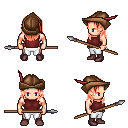
a pixel art fantasy rpg character, male body template, human, light skin, maroon sleeveless shirt, white pants, red long hairstyle, leather cap, bracelets, maroon shoes, spear, four views (front, back, left, right), 2x2 character sprite sheet, small pixel art, hard edges, no anti-aliasing